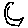
Label: moon